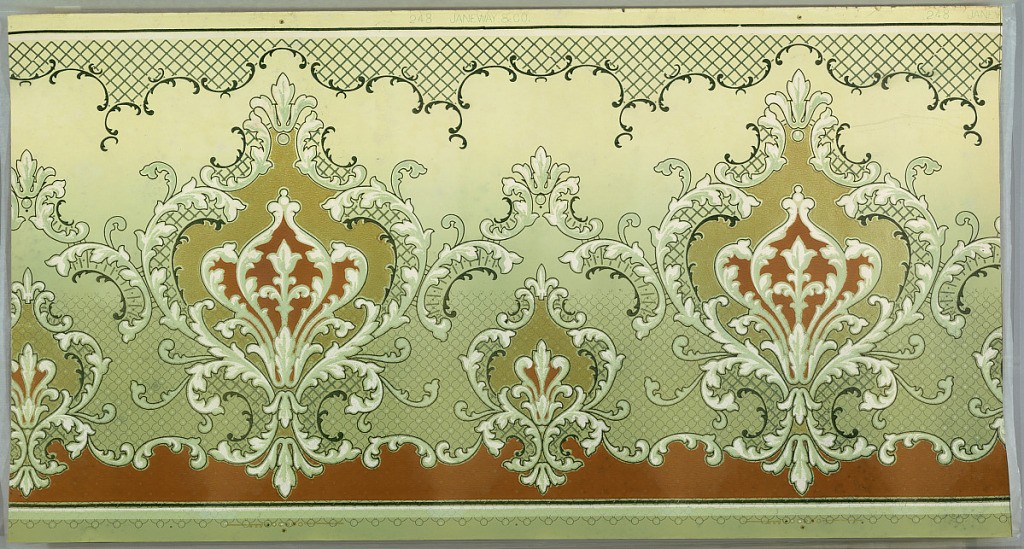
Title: Frieze
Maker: Janeway & Co. Inc., New Brunswick, New Jersey, 1848 - 1914
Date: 1905–1915
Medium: Machine-printed paper, liquid mica
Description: Alternating large and small floral medallions with scrolling foliage and trellis patterns. Top has band of foliate scrolls with trellis. Parts of background are filled with floral lattice pattern. Printed on ground that fades from green to yellow-cream (bottom to top) in greens, white, brown and gold liquid mica. Printed in top selvedge, "Janeway & Co" pattern number "248".